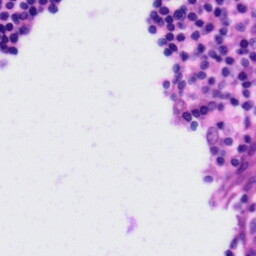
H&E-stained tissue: Tonsil